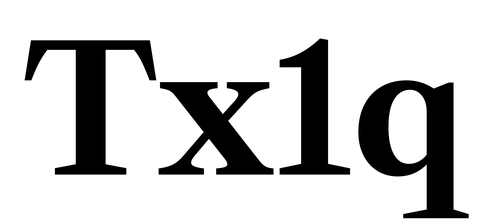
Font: LibreCaslonText_Bold